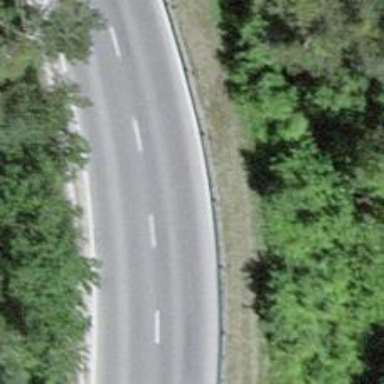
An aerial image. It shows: Asphalt road classified as tertiary.